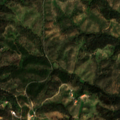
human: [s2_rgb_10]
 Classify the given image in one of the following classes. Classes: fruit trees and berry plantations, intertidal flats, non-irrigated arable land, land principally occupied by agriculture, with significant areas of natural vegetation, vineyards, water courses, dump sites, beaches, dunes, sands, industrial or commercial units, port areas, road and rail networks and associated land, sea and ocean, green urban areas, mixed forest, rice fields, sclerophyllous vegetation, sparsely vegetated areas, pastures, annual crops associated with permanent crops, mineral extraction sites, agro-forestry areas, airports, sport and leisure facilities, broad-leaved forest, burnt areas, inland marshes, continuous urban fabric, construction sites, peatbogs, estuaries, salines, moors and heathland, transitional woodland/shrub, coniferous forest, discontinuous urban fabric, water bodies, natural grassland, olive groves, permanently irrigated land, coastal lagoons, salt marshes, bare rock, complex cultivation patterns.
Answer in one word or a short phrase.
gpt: land principally occupied by agriculture, with significant areas of natural vegetation, broad-leaved forest